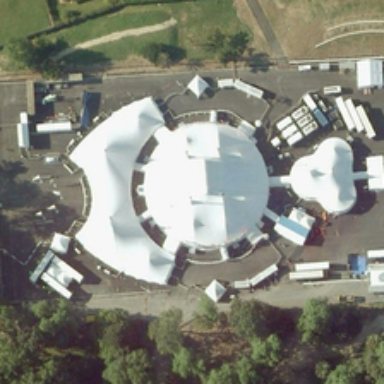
A large white building is near several green trees .